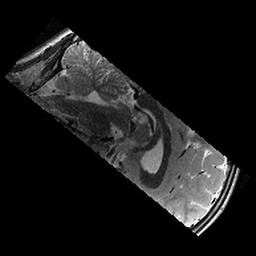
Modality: T2w
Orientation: sagittal
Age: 10
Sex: male
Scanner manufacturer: siemens
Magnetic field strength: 3 T
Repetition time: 9.23 s
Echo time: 0.067 s